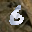
Label: 6